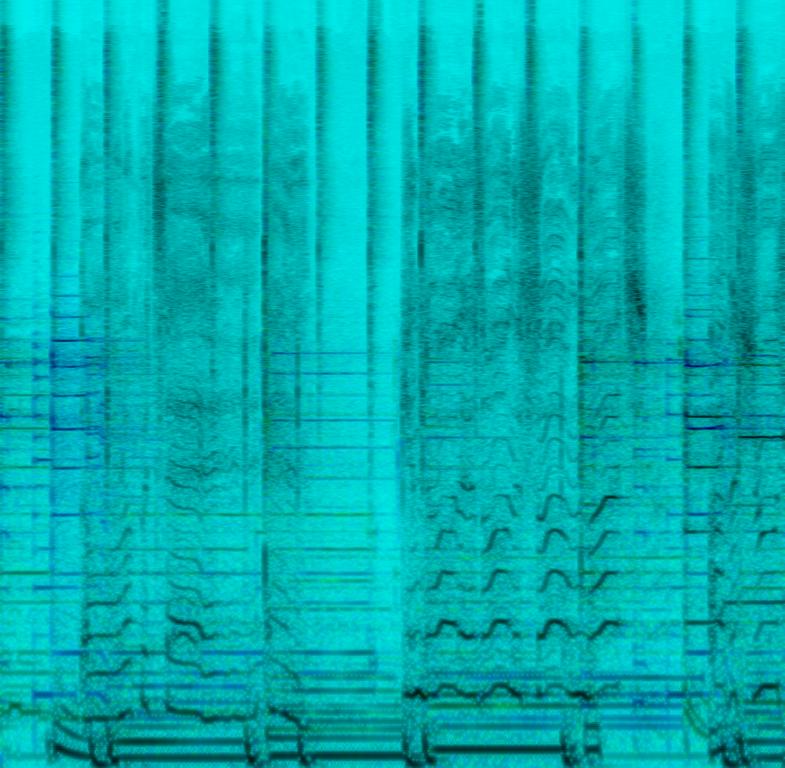
The R&B song features a passionate male vocalist singing over a wide funky electric guitar melody, smooth bass guitar, punchy kick and snare hits, shimmering hi hats, snappy rimshots and soft crash cymbals. The rimshots are present in the first half of the loop, while a more energetic second part of the loop consists of punchy snare hits. It sounds emotional and heartfelt, as the vocal is slightly distorted.